Question: I know almost nothing about PHP and I need help. I have a WordPress plugin, and I want to change this code:
'''
{
$post = get_post($item['post_id']);
if (is_a($post, 'WP_Post'))
return '<a href="' . get_edit_post_link($post->ID) . '#wprc-reports">' . $post->post_title . '</a>';
return 'Post Not Found';
}
'''
the problem is...I don't want to edit that post. I just want to be redirected to the post article.
You can see what I want .
Thank you!
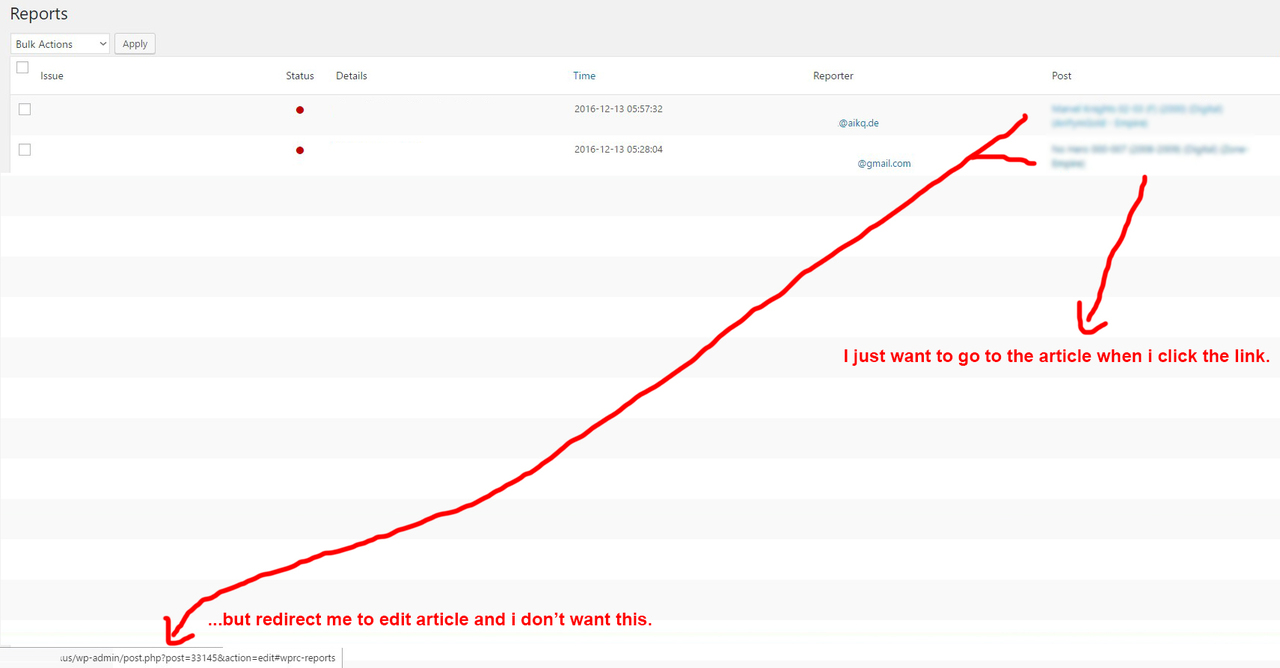
Answer: The plugin uses the following function in 'report-content.php' at line 242 to obtain a post's URL:
'get_post_permalink()'
You can change the code to use this function as follows:
'''
if (is_a($post, 'WP_Post'))
return '<a href="' . get_post_permalink($post->ID) . '#wprc-reports">' . $post->post_title . '</a>';
'''
<URL>' function.
Please note that , so I have not yet been able to this change.